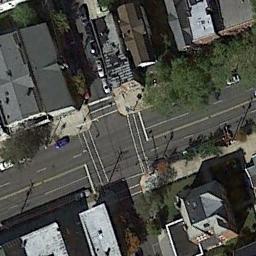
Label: intersection